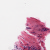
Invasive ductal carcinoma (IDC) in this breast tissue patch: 0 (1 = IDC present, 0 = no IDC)